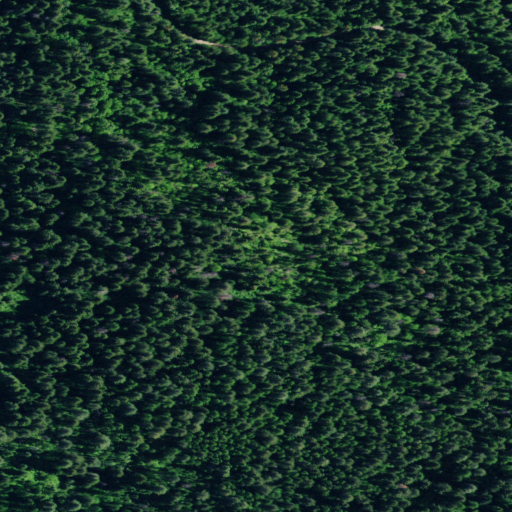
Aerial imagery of mountain in Idaho named Prospect Peak containing only evergreen forest